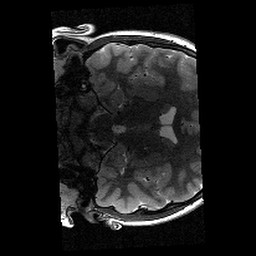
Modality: T2w
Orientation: coronal
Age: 10
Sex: male
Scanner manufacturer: siemens
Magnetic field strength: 3 T
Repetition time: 9.23 s
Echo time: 0.067 s